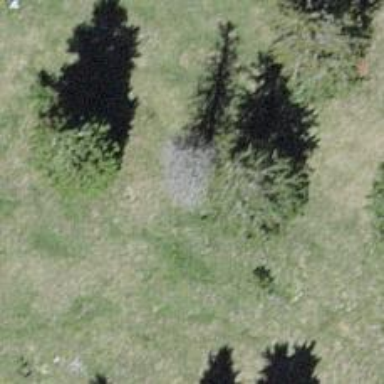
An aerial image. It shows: Needle-leaved tree in natural setting.